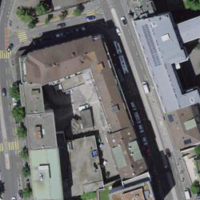
EUNIS habitat code: 54
Species observed at this site:
Steatoda triangulosa